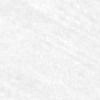
Label: change